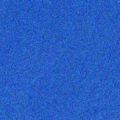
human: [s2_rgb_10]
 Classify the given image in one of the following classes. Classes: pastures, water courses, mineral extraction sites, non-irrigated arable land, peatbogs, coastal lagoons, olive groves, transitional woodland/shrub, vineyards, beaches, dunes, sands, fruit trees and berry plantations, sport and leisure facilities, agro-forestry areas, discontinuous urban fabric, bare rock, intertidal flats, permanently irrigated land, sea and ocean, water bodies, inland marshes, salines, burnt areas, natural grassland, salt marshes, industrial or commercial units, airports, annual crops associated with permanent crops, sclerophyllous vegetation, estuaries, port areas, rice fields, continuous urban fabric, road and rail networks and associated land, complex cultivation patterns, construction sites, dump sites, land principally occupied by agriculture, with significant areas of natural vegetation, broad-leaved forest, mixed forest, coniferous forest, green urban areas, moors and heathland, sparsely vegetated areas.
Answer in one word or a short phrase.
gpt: sea and ocean